Interaction volume radius: 10 \u00c5
Interaction volume height: 25 \u00c5
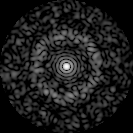
Disorder parameter: 0.8236